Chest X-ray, PA view. Patient: 57 years old, sex M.
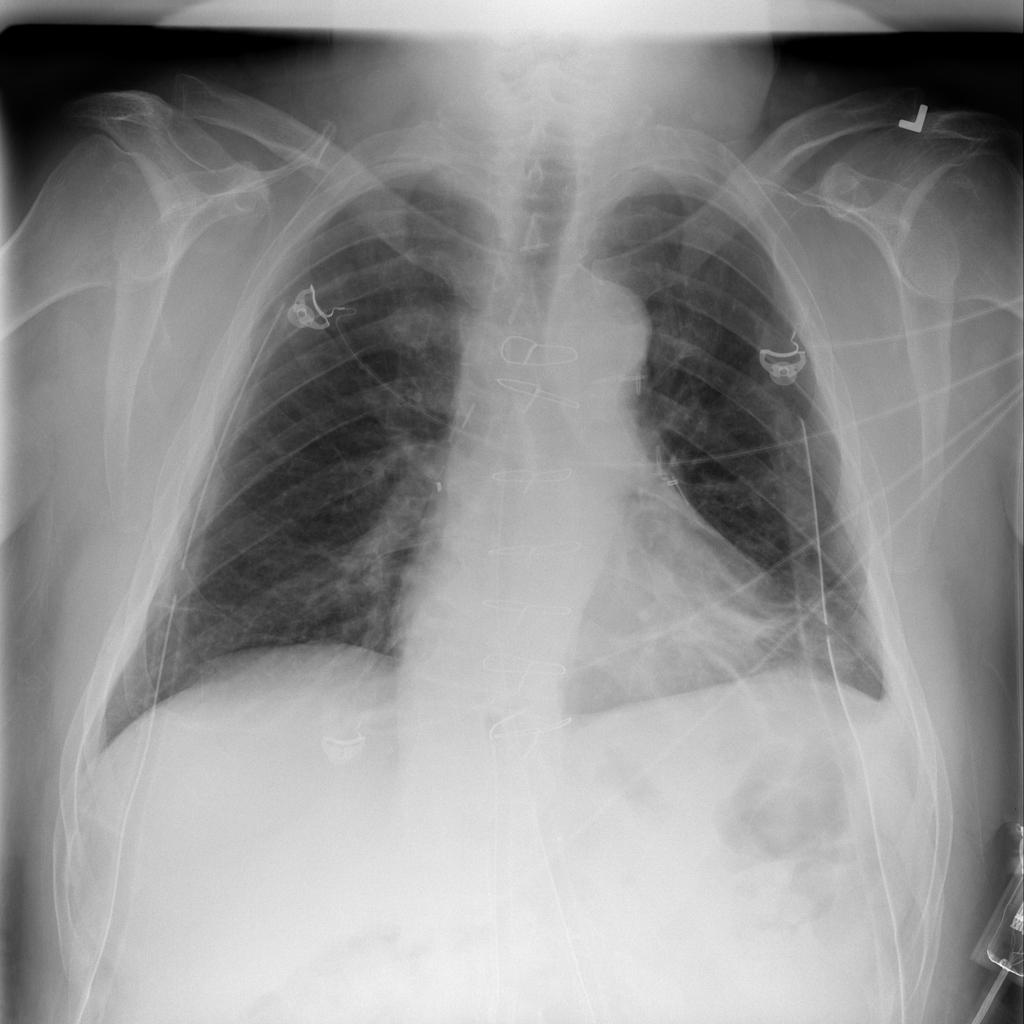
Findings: Atelectasis